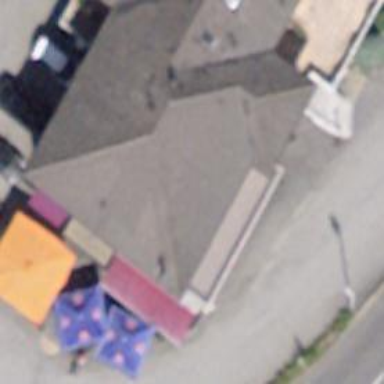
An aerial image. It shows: Restaurant.